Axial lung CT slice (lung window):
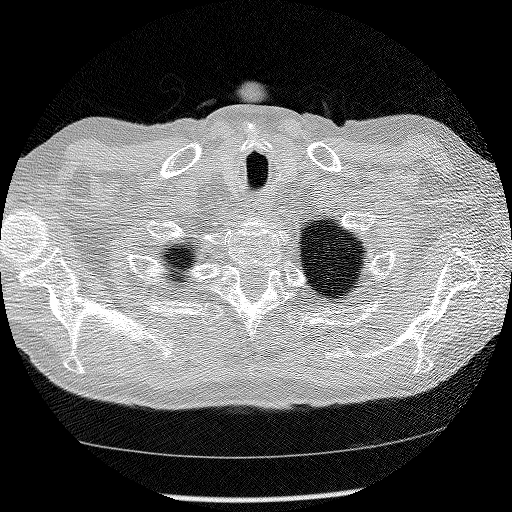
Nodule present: no